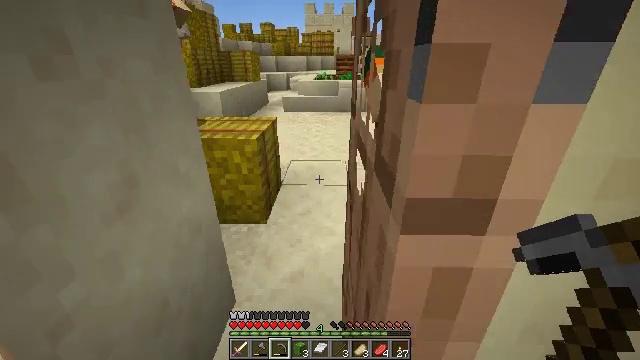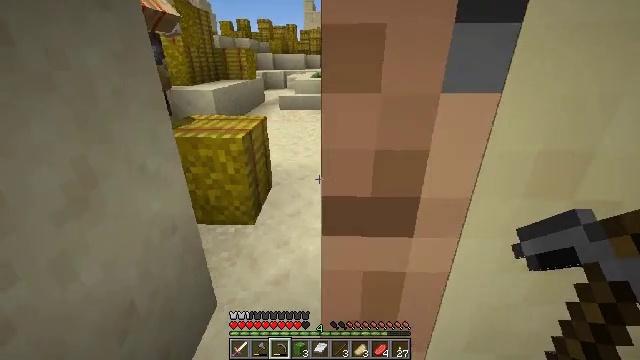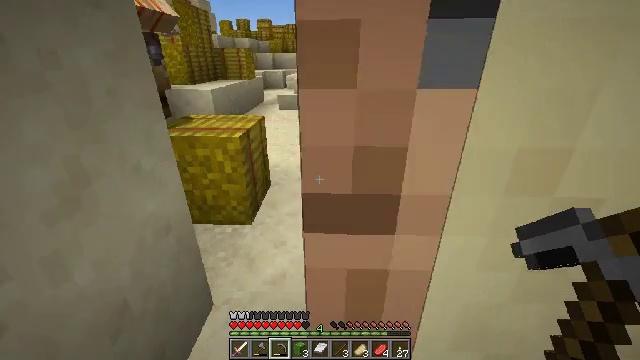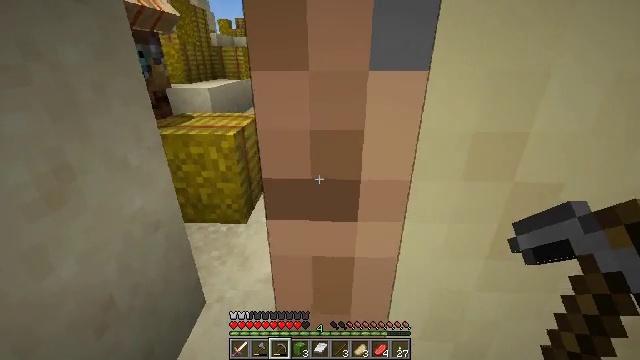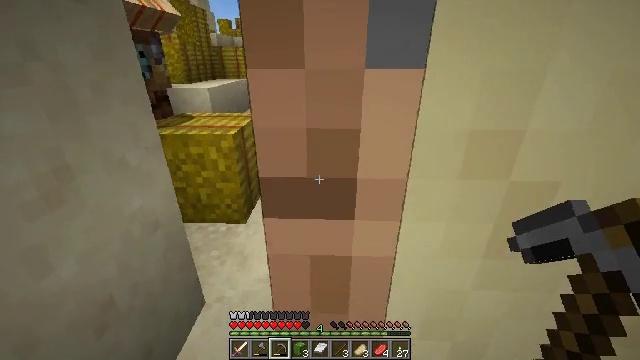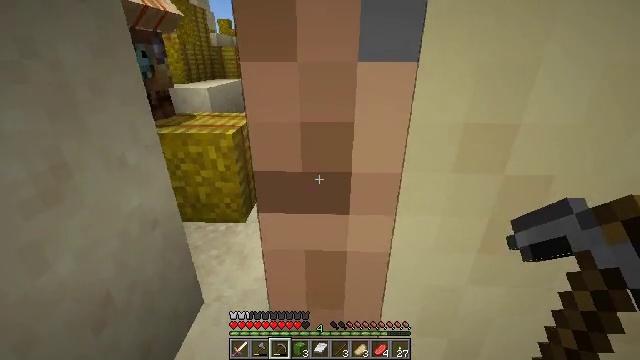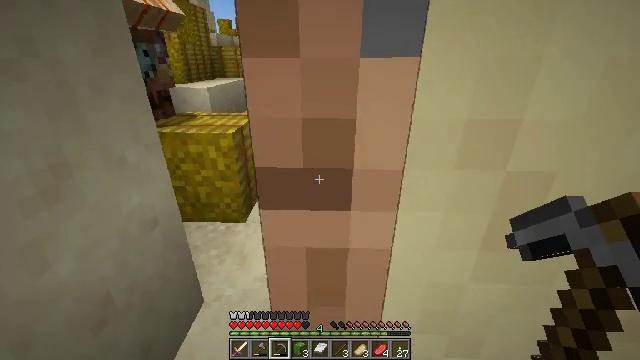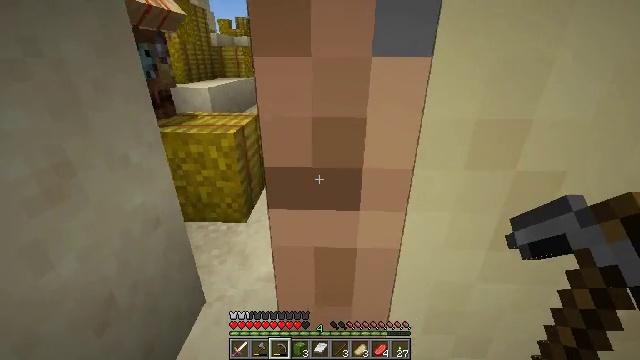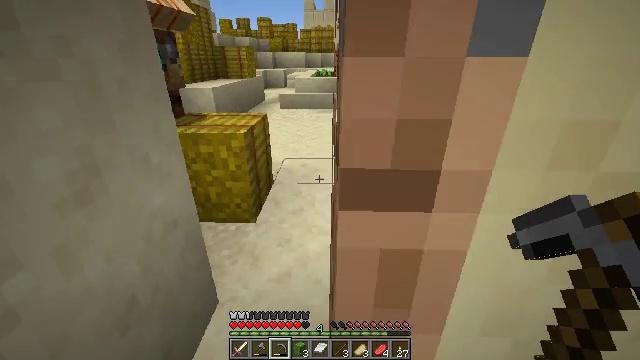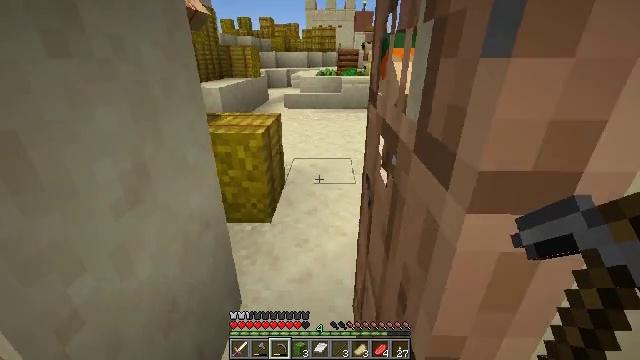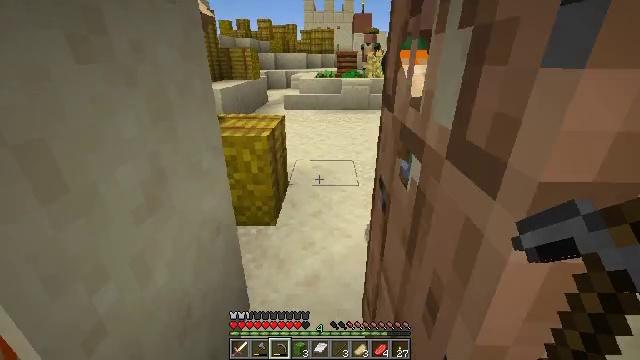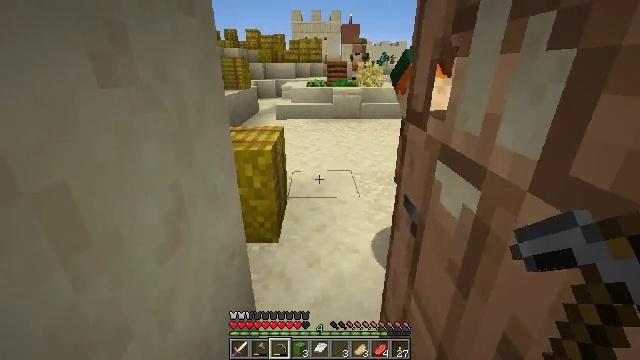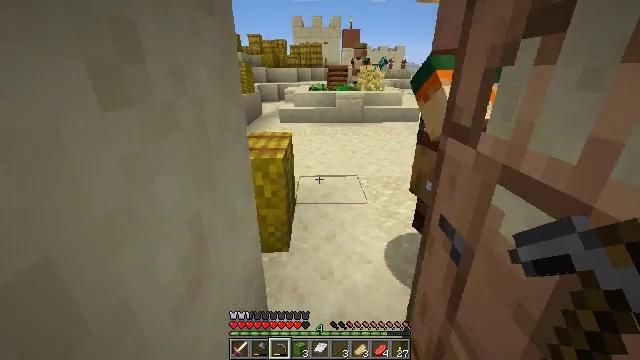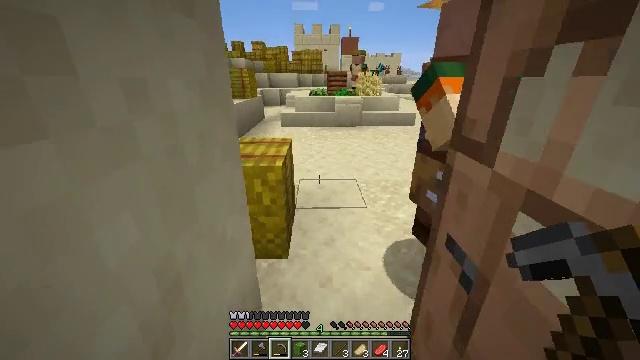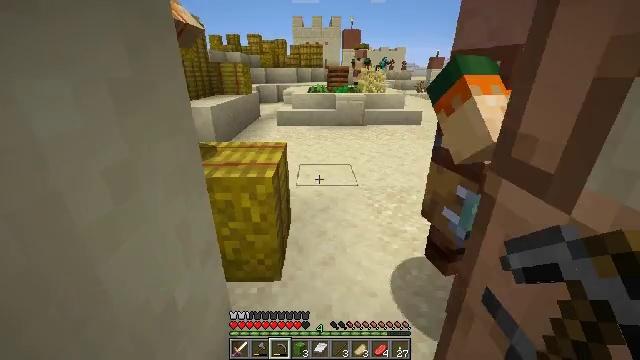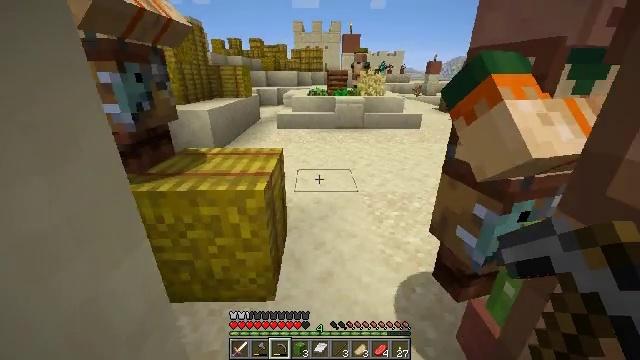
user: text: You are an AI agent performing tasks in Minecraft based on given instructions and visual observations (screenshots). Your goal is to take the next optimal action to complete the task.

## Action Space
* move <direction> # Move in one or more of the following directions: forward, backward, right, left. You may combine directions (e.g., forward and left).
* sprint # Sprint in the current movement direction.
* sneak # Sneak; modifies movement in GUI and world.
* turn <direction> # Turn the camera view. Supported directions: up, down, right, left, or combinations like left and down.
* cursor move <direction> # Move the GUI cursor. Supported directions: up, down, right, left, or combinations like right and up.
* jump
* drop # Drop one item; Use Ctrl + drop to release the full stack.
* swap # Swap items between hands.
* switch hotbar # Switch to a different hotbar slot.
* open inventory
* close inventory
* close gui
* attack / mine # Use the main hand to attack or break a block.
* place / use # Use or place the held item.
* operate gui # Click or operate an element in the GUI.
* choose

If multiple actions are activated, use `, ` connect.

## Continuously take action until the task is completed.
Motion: motion action
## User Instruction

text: Break the smooth sandstone slab to collect it.
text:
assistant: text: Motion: move forward, sprint
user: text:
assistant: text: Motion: move forward, sprint
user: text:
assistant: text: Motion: move forward, sprint
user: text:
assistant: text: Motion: move forward, sprint
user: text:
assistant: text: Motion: move forward, sprint
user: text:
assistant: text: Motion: move forward, sprint
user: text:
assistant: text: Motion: move forward and move left, sprint
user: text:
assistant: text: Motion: move forward and move left, sprint
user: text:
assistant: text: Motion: move forward and move left, sprint
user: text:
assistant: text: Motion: move forward and move left, sprint
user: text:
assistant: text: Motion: move forward and move left, sprint, turn right and up
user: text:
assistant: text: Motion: move forward and move left, sprint
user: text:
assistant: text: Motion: move forward, sprint
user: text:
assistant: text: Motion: move forward, sprint
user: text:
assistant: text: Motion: move forward, sprint
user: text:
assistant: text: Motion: move forward, sprint
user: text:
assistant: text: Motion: move forward, sprint, turn up
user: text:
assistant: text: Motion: move forward, sprint, turn right and up
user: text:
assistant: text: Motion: move forward, sprint, turn right and up
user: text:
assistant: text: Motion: move forward, sprint, turn right and up
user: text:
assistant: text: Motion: move forward, sprint, turn right and up
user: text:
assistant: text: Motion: move forward, sprint, turn right and up
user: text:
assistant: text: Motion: move forward, sprint, turn right
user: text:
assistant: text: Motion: move forward, sprint, turn right and down
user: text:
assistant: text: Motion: move forward, sprint, turn right and down
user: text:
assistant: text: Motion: move forward, sprint, turn right
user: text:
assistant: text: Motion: move forward, sprint
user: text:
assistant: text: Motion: move forward, sprint, jump
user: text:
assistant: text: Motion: move forward, sprint, jump
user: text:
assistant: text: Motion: move forward, sprint, jump